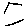
Label: hexagon